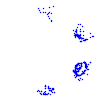
Particle: kaon